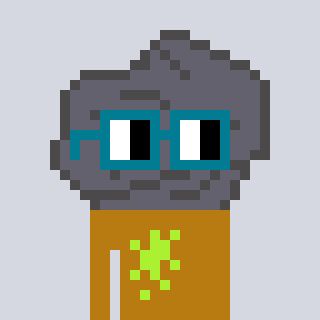
a pixel art character with square dark green glasses, a rock-shaped head and a gold-colored body on a cool background